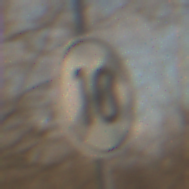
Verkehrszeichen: EndeGeschwindigkeit10
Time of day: SunriseSunset
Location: Outdoor (Nature)
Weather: PartlyCloudy
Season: NotSpecified
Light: Natural